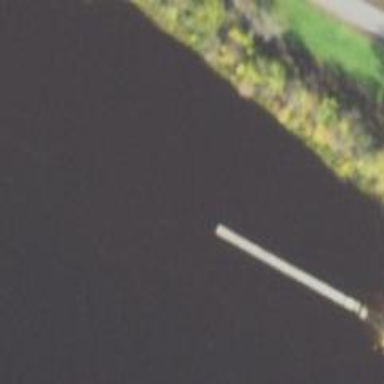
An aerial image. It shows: Dock by the waterway.